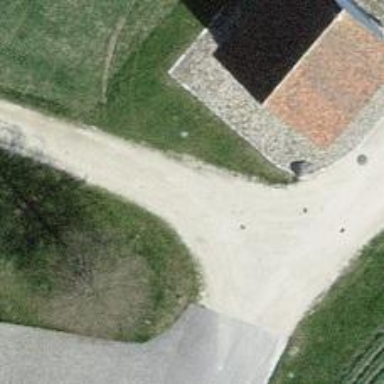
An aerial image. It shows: Dirt track road.